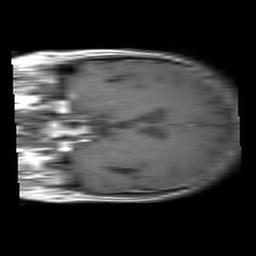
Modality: T1w
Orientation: coronal
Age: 80
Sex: female
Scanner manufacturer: philips
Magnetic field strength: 3 T
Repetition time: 0.4739 s
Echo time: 0.01 s